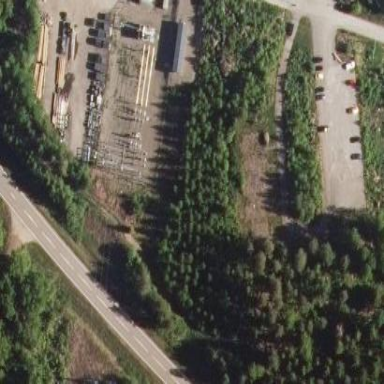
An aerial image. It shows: Distribution level power substation.